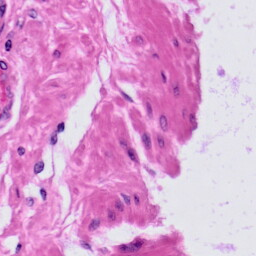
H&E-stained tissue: Prostate